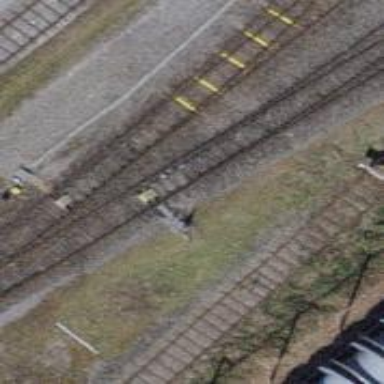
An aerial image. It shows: Railway switch.